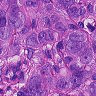
Metastatic tissue present: yes